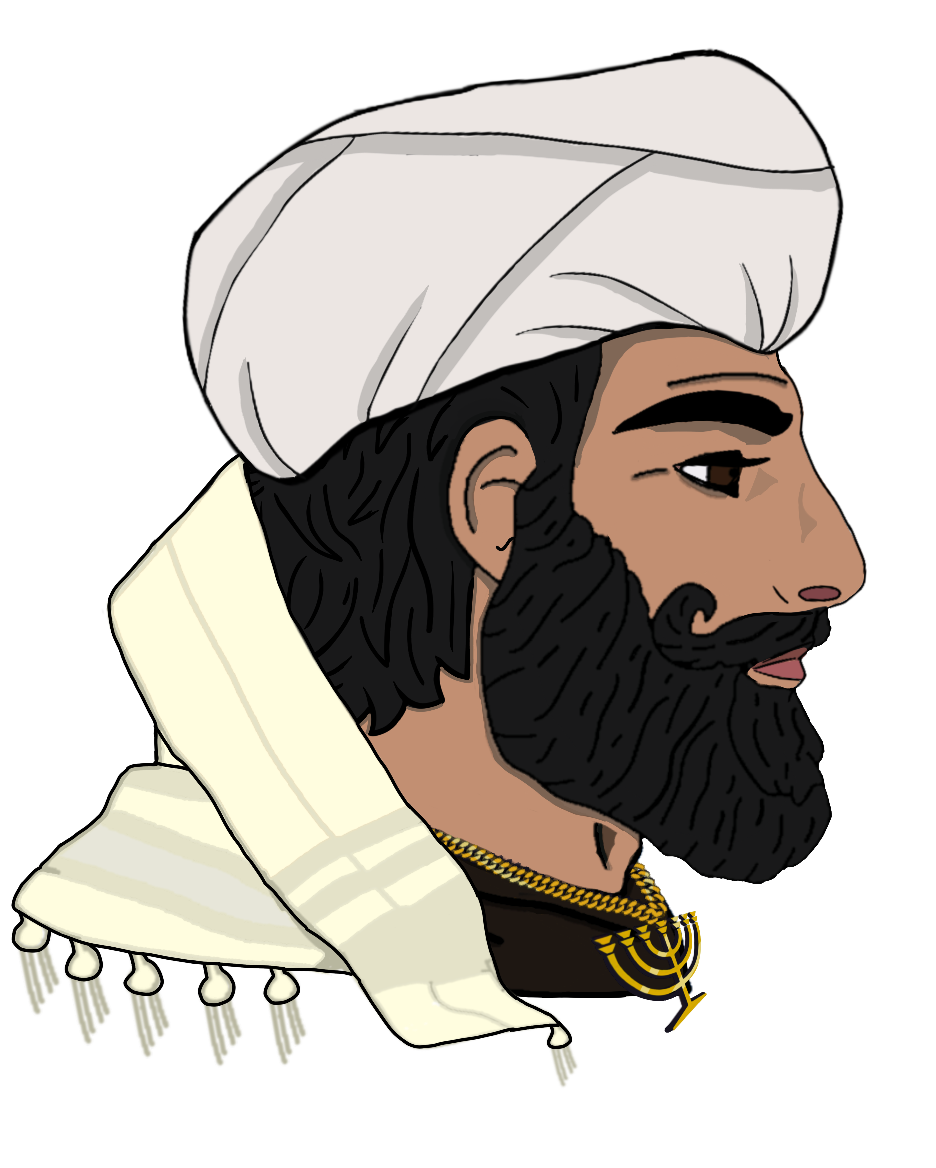
Label: 4_Yes_Chad